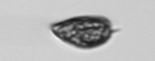
Label: Prorocentrum_triestinum